Brain MRI, t2w sequence, axial 2D slice.
Patient: age 28, sex F, weight 95 kg, height 1.95 m
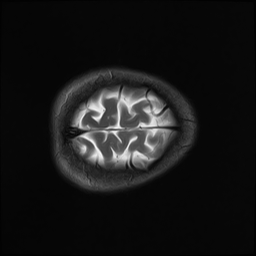